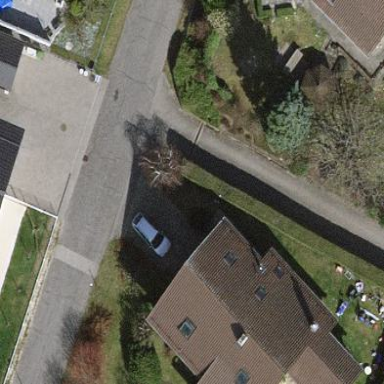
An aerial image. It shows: Simple house.